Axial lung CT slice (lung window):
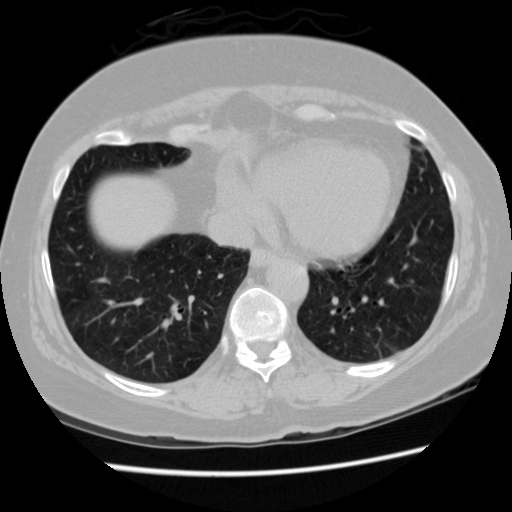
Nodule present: no